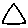
Label: triangle